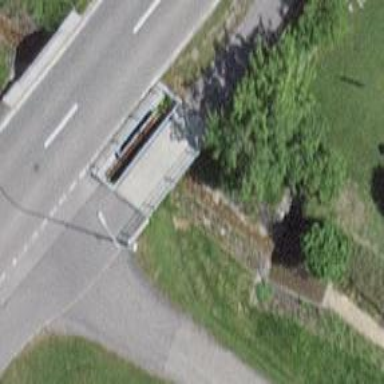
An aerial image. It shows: Footway bridge.